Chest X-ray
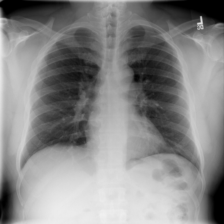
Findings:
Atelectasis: negative
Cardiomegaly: negative
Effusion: negative
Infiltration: negative
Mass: negative
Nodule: negative
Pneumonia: negative
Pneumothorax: negative
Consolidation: negative
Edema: negative
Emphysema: negative
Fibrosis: negative
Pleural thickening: negative
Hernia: negative